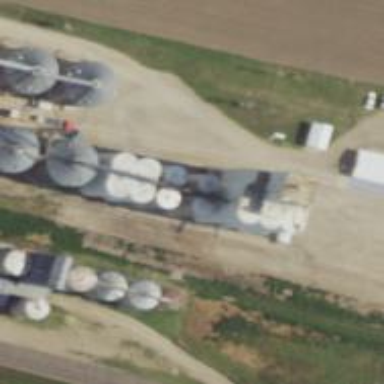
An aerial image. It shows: Silo.